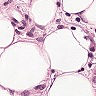
Metastatic tissue present: yes